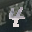
Label: 4